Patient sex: M
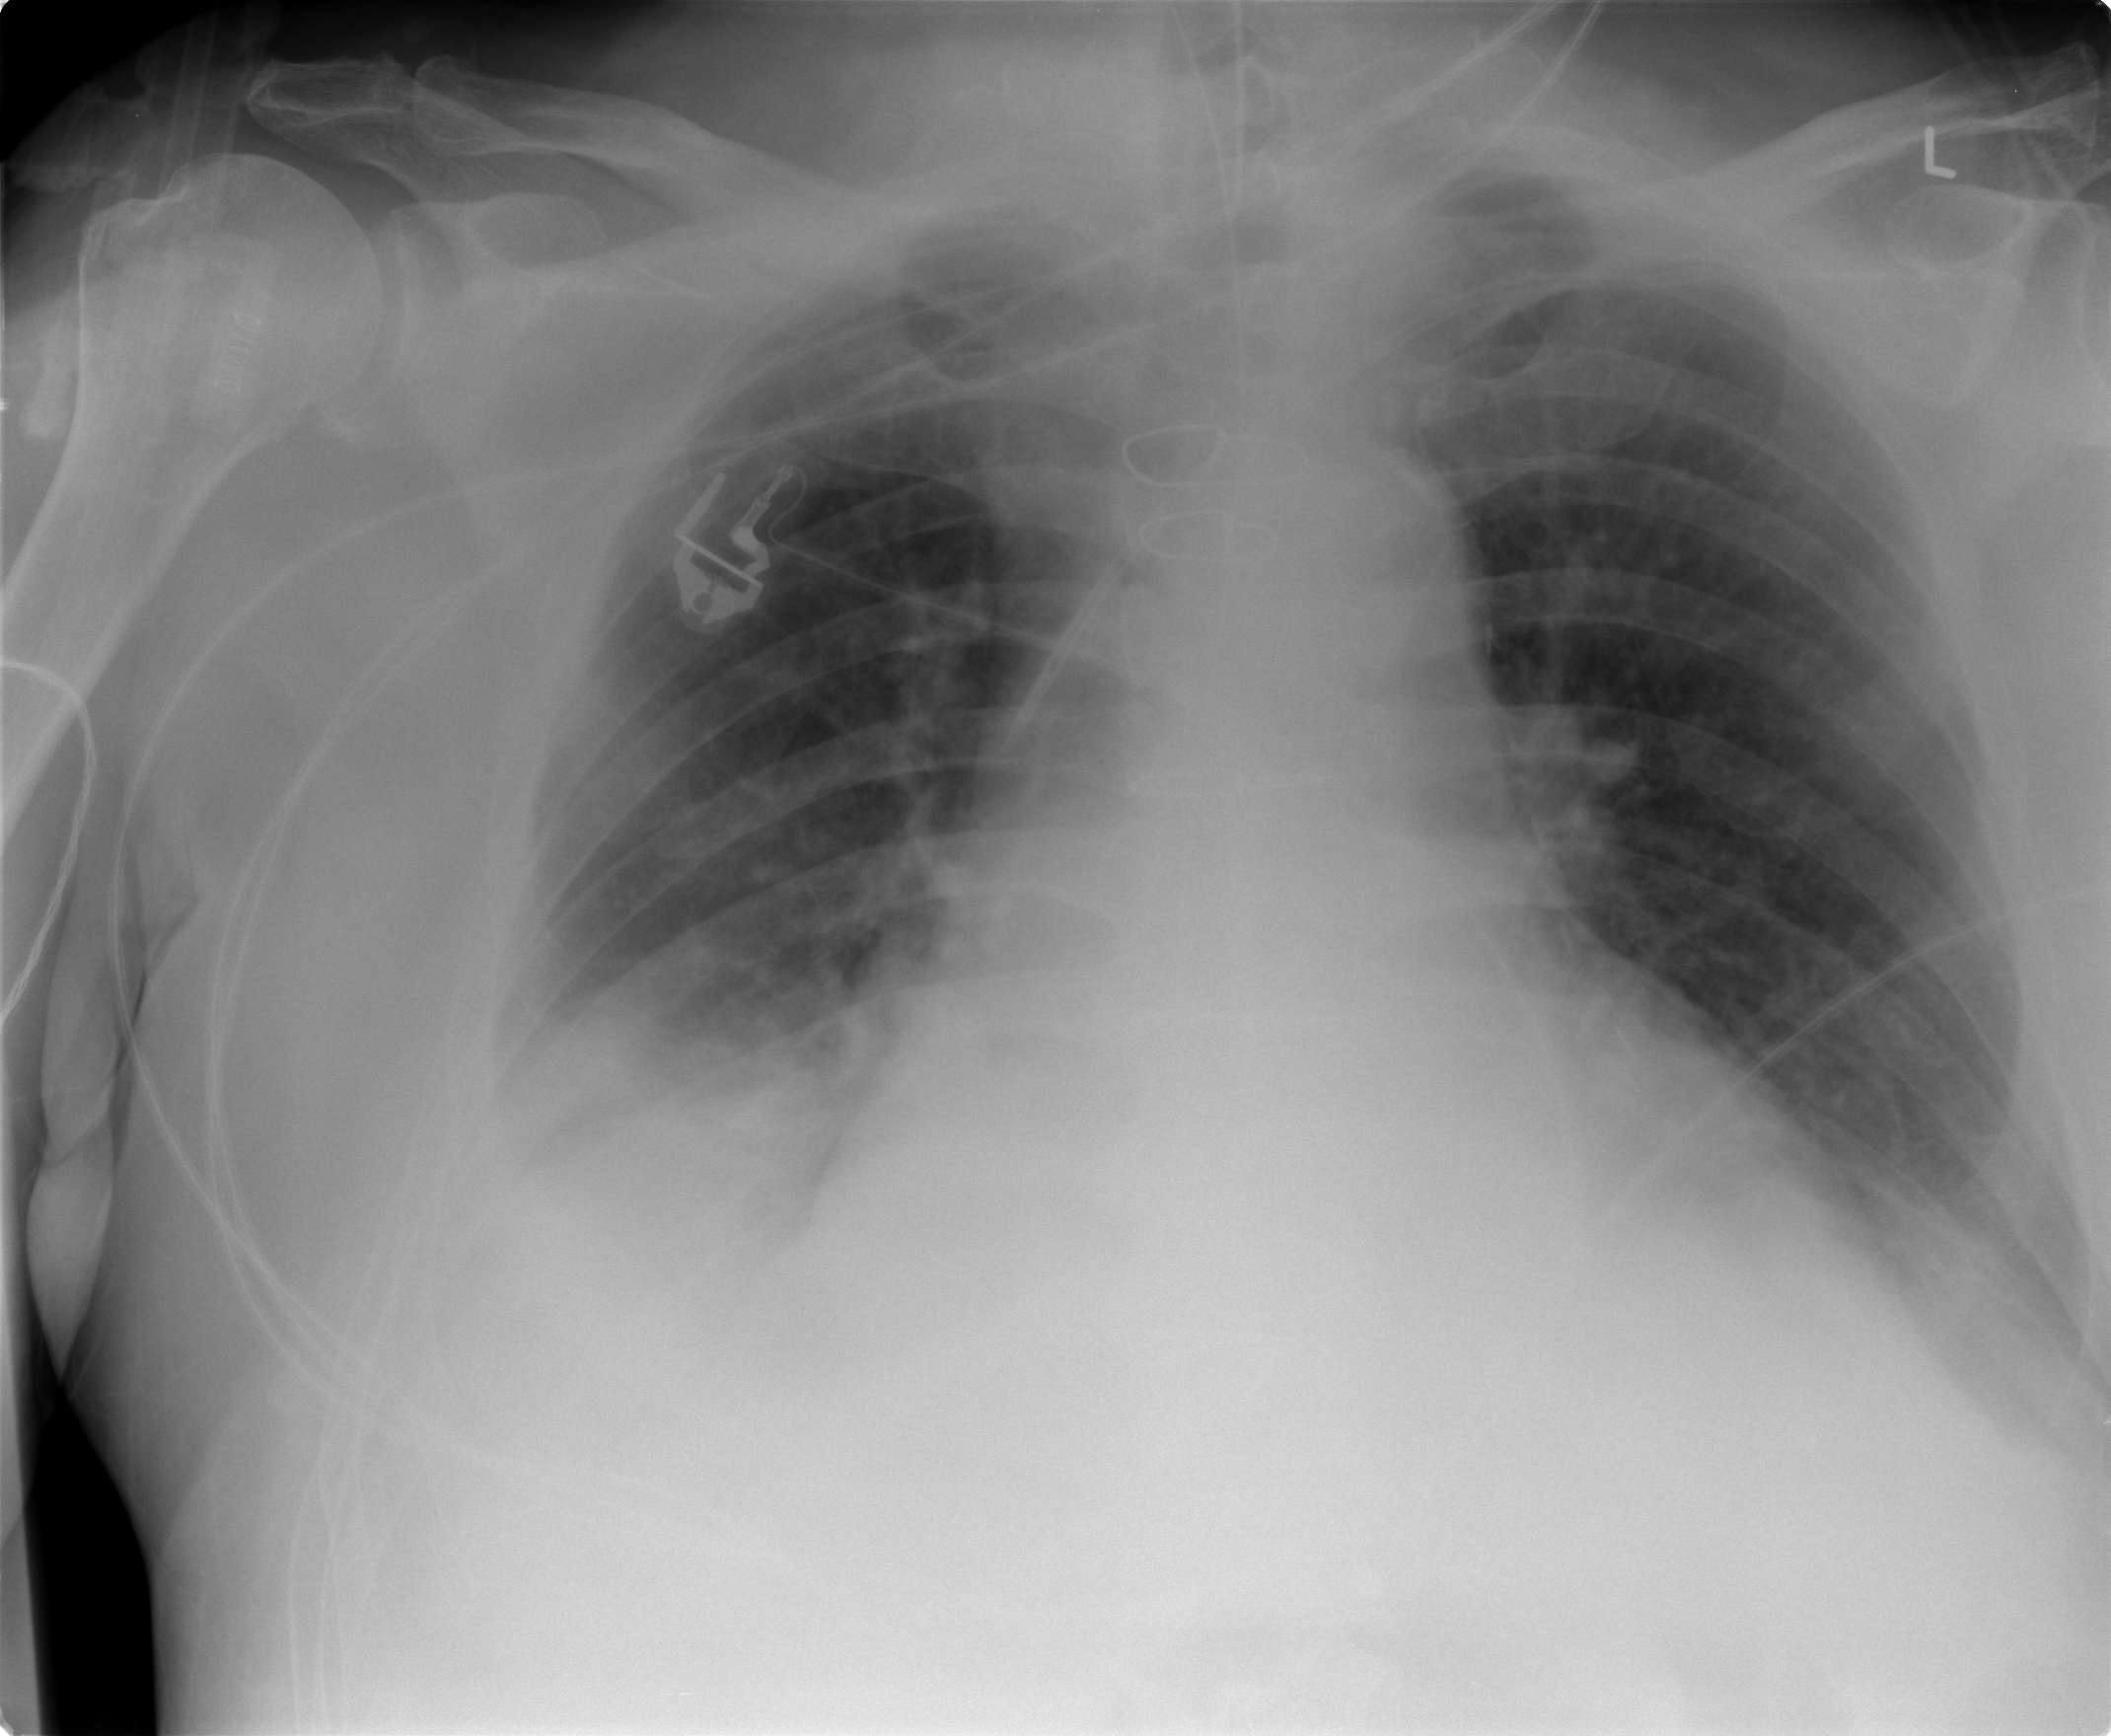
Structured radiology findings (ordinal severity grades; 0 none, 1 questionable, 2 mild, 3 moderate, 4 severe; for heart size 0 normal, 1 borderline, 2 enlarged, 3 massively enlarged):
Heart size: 2
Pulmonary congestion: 2
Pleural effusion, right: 2
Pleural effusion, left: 2
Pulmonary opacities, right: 2
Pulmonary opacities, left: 0
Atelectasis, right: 2
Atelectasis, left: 2